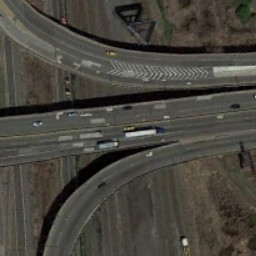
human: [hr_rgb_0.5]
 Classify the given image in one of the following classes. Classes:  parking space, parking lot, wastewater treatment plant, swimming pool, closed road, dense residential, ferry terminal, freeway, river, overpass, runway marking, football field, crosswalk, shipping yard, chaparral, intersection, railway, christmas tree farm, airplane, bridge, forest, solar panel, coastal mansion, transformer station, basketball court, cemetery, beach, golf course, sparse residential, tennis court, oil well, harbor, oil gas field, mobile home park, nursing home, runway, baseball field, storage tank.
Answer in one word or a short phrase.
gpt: overpass